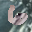
Label: 6